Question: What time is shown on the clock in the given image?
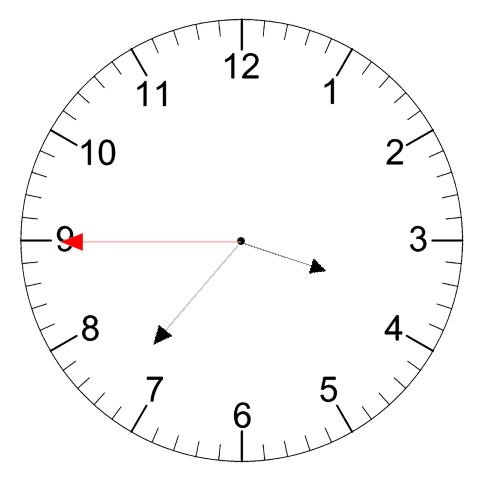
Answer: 03:36:45